Question: I created a ExpandableListView programmatically and I'm using TextView for the groupitems. I now get a problem with the groupIndicator which propably doesn't occur when the ExpandableListView is declared within a xml : The indicator is drawn directly to top of the groupItem ("no paddingTop"). I'm using padding on my TextViews so it looks like the indicator is not aligned to the TextView in height. How can I align the indicator correctly?
Thx
EDIT:
within my custom BaseExpandableListAdapter:
'''
@Override
public View getGroupView(int groupPosition, boolean isExpanded,
View convertView, ViewGroup parent) {
Context c = context.get();
if(c==null)
return null;
if(convertView==null){
convertView = new TextView(c);
TextView t = (TextView) convertView;
t.setText(groupData.get(groupPosition));
t.setPadding(left, groupPadding, left, groupPadding); // left '=' android.R.attr.expandableListPreferredItemPaddingLeft
t.setTextSize(TypedValue.COMPLEX_UNIT_PX, groupTextSize);
t.setTextColor(Color.WHITE);
return t;
}
TextView t = (TextView) convertView;
t.setText(groupData.get(groupPosition));
return t;
}
'''
This is a screenshot of one unexpanded groupItem :

As you can see the indicator drawable touches the top-edge of the groupItem.
EDIT2:
I set a custom Drawable as indicator in the hope that it will fix my problem. At first my drawable was stretched to fit groupItem's height. I'm now using 9patchs which prevent the indicator from getting stretched, but this cause the indicator to be aligned to the bottom (instead of to the top as before). Well, still the same problem just reversed. Any ideas how I can fix the problem using my custom drawable? Maybe there is a way to add padding to the indicator (because I know the drawable height and the groupItem's height)?
'''
//indicator_selector.xml:
<?xml version="1.0" encoding="utf-8"?>
<selector xmlns:android="http://schemas.android.com/apk/res/android" >
<item android:state_expanded="true" android:drawable="@drawable/arrow_right" />
<item android:drawable="@drawable/arrow_down" />
</selector>
//in MainActivity.onCreate()
expView = new ExpandableListView(context);
indicator = context.getResources().getDrawable(R.drawable.indicator_selector);
expView.setGroupIndicator(indicator);
expView.setIndicatorBounds(expView.getPaddingLeft(), expView.getPaddingLeft()+indicator.getIntrinsicWidth());
'''
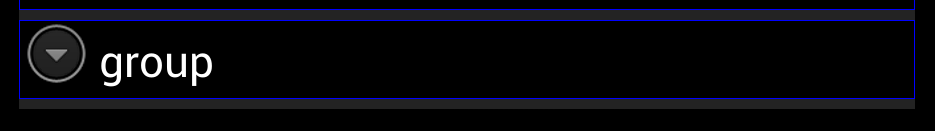
Answer: According to this question and the answer of coderat I figured out how to solve my problem using 9patches <URL> ] :